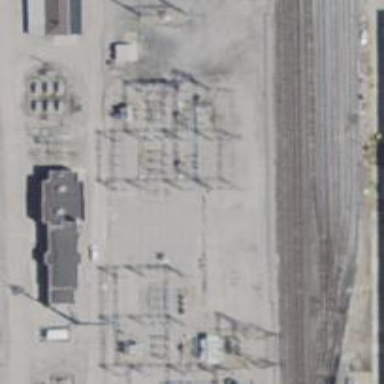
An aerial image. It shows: Switch for power supply.